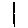
Label: line